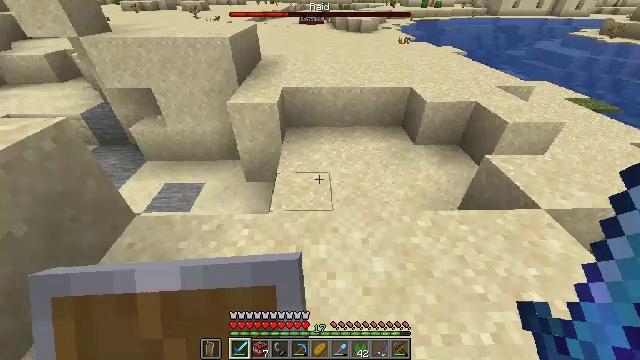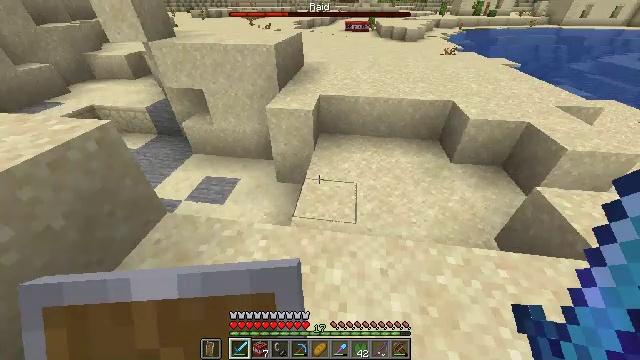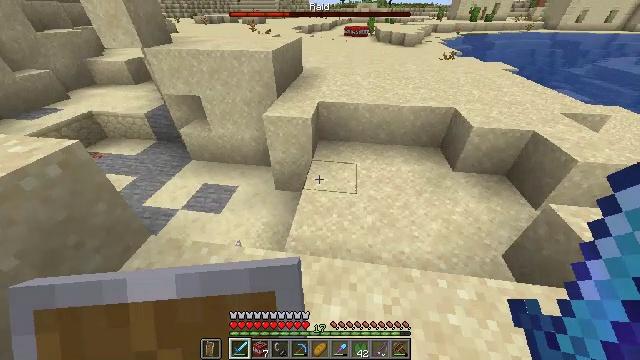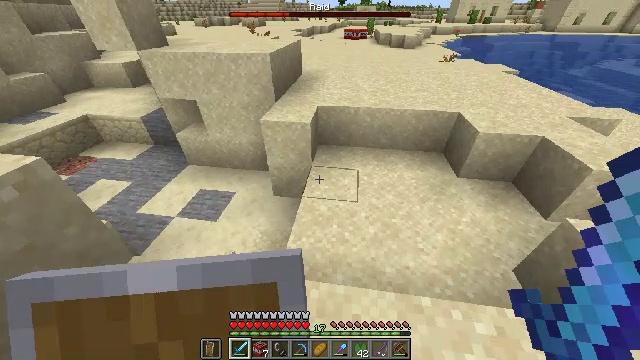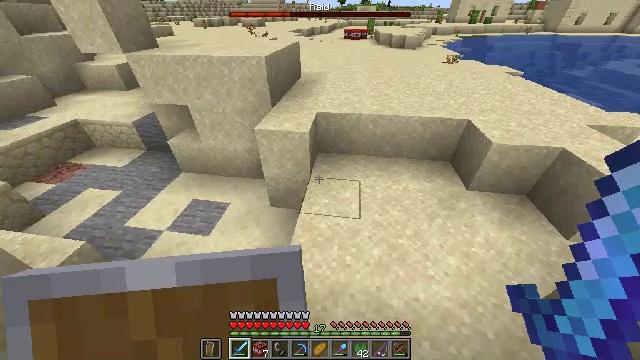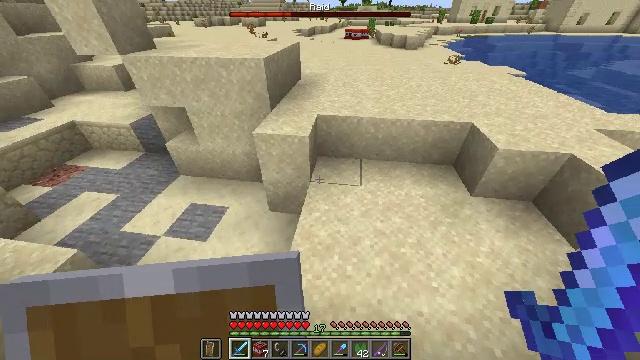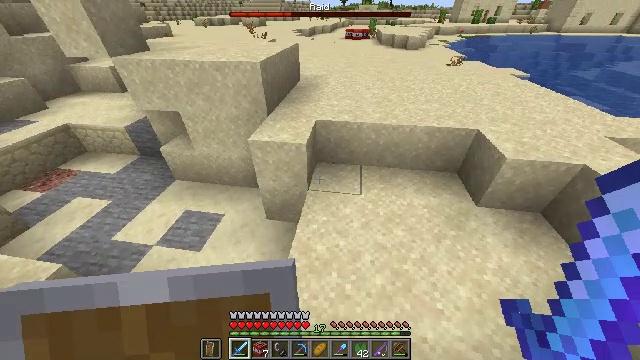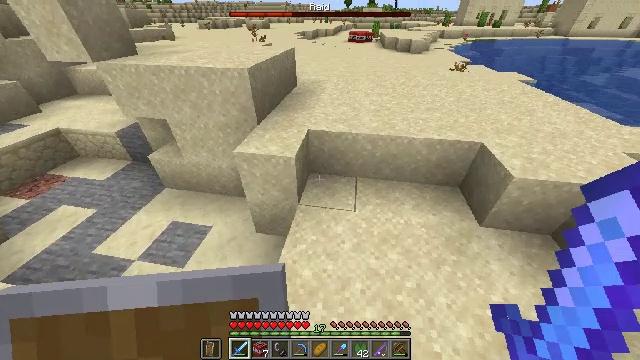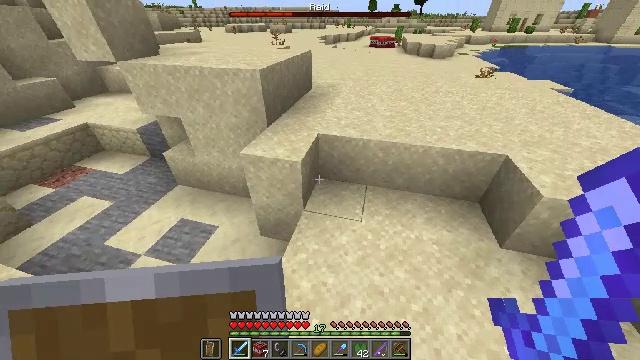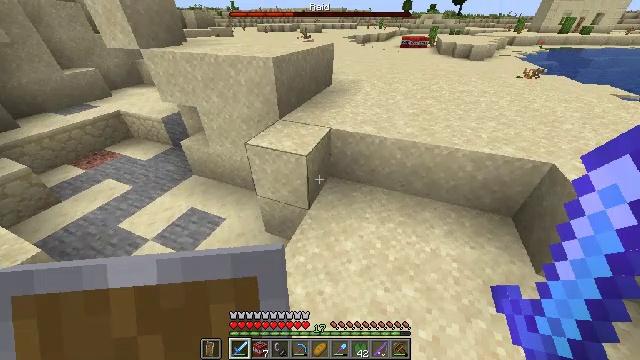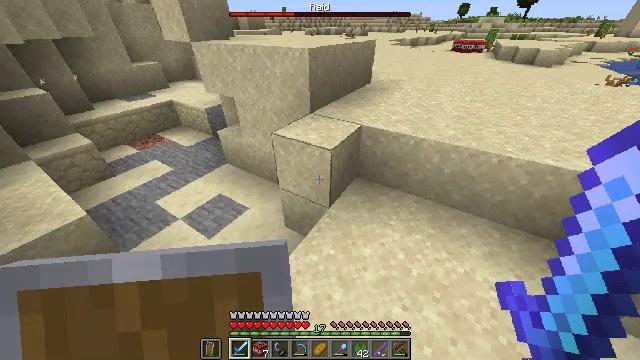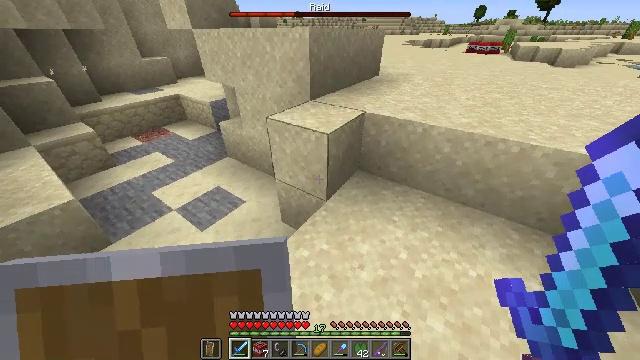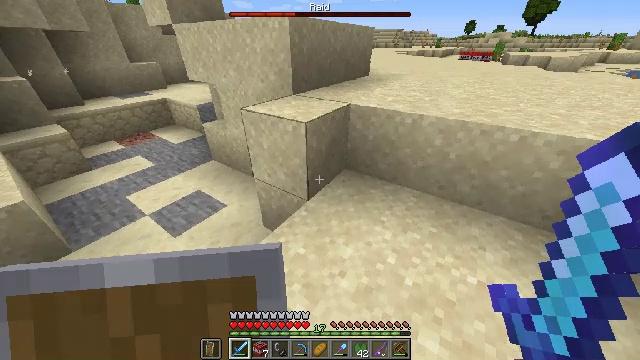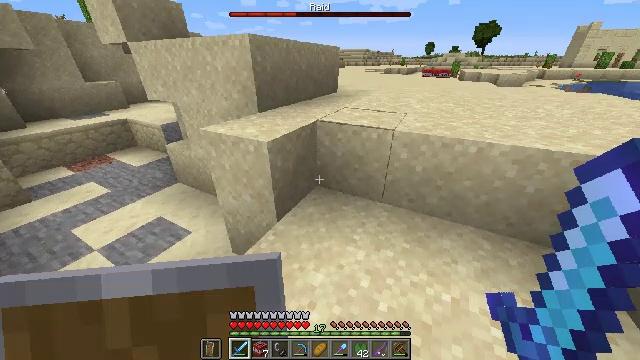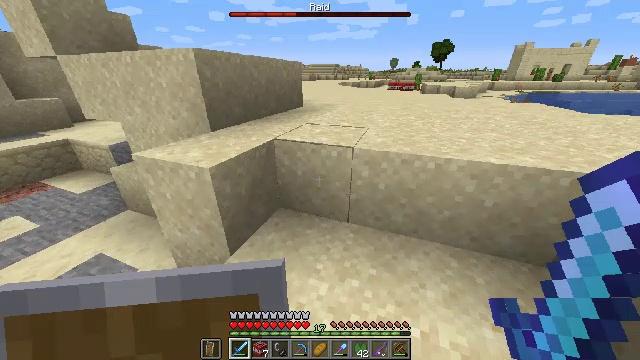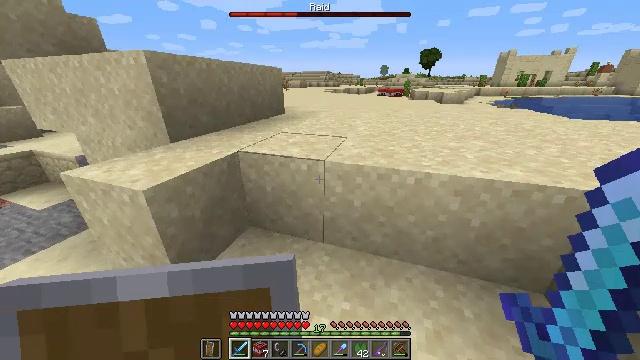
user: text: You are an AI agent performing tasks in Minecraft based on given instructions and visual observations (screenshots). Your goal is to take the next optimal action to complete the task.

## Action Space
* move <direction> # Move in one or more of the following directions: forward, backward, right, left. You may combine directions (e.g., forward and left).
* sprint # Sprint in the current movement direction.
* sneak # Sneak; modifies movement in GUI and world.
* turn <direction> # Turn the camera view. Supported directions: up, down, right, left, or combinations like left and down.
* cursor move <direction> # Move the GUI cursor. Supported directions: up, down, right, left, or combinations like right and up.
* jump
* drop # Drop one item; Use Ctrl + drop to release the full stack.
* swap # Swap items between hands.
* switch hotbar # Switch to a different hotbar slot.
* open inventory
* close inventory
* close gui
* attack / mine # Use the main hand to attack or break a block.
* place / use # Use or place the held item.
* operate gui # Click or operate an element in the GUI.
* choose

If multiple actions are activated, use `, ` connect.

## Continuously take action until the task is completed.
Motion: motion action
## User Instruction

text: Break the TNT to collect it.
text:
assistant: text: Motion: move forward, turn left
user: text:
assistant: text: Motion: move forward
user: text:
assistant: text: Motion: move forward
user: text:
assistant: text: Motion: move forward
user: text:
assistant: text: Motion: move forward
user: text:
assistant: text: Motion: move forward and move right
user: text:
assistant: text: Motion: move forward and move right
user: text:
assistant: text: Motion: move forward and move right, turn left
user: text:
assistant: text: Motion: move forward and move right, turn left
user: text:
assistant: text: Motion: move forward and move right, turn left
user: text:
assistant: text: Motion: move forward and move right, turn left
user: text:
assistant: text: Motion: move forward and move right, turn up
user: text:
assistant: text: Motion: move forward and move right, turn right and up
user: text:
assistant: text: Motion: move forward and move right, turn right and up
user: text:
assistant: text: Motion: move forward and move right, turn right and up
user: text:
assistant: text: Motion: move forward and move right
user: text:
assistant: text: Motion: move forward
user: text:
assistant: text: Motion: move forward, jump
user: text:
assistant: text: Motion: move forward, jump
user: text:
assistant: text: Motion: move forward, jump
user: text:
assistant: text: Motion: move forward, jump
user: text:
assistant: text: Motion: move forward, jump
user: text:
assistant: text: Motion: move forward, jump
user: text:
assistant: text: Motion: move forward, jump
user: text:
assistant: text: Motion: move forward, jump
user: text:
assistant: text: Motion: move forward, jump
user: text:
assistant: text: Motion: move forward, jump
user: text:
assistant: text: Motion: move forward, jump
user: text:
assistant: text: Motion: move forward, jump
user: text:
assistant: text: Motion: move forward, jump